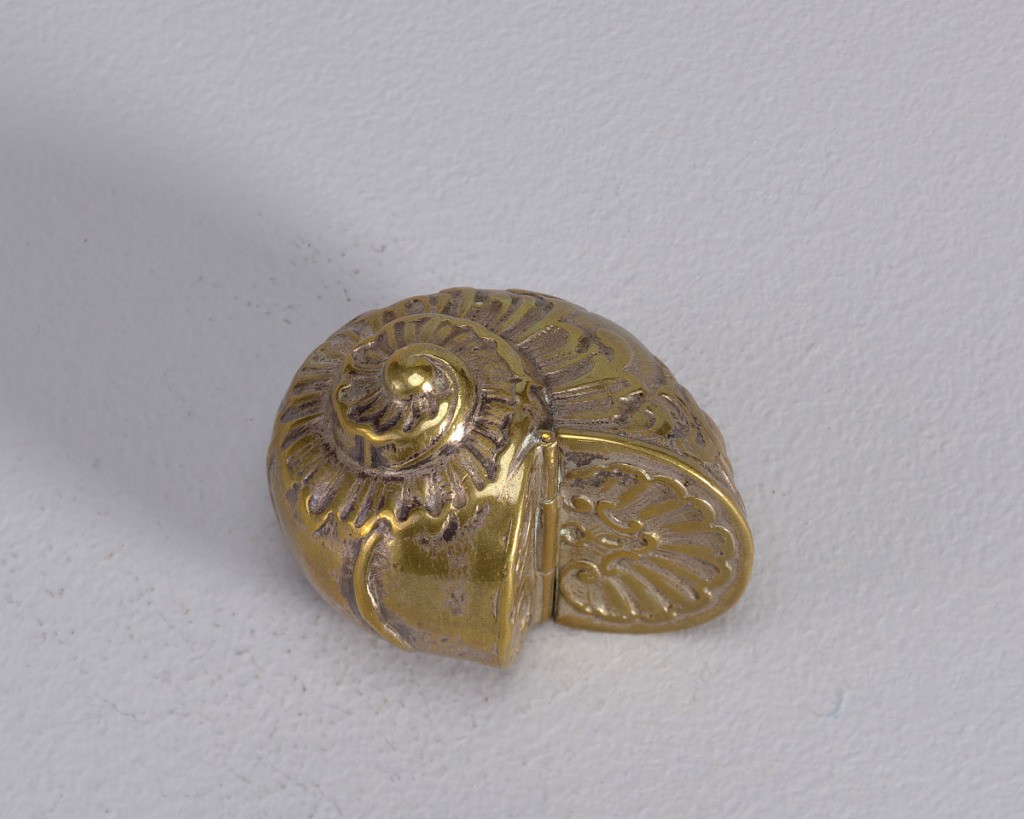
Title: Snail Shell
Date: late 19th century
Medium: Brass, with evidence of silver plating
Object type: Matchsafe
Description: In the form of a snail shell, with raised scroll work and gadrooning on sides, decorative cartouche at top near lid, decorative shell motif on lid, which flips open at wider, flat end, hinged at center, c-scrolls below. Worn hatch marks on back possibly intended as striker.